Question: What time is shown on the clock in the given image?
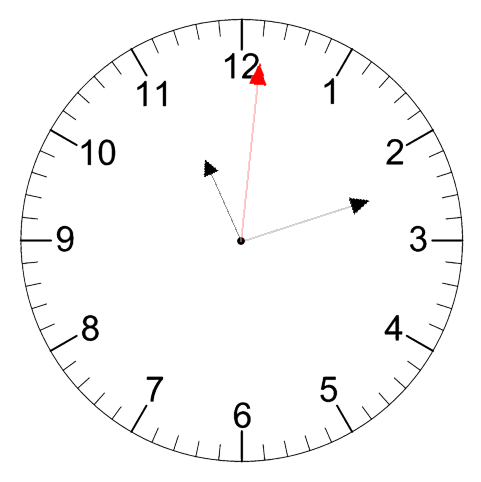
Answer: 11:12:01